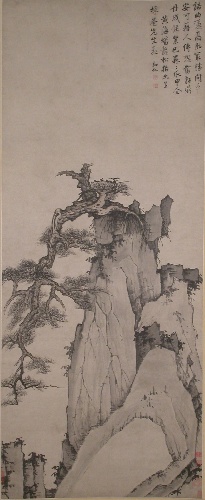
Title: 清  倣弘仁  黃山蟠龍松圖  軸|Dragon Pine on Mount Huang
Artist: Hongren|Unidentified artist
Artist bio: Chinese, 1610–1664|
Date: ca. 1660
Object type: Hanging scroll
Classification: Paintings
Medium: Hanging scroll; ink and pale color on paper
Culture: China
Period: Qing dynasty (1644–1911)
Dimensions: Image: 76 1/4 x 31 in. (193.7 x 78.7 cm)
Overall with mounting: 120 1/4 x 38 1/2 in. (305.4 x 97.8 cm)
Overall with knobs: 120 1/4 x 41 3/4 in. (305.4 x 106 cm)
Department: Asian Art
Credit line: Gift of Douglas Dillon, 1976
Accession year: 1976
Repository: Metropolitan Museum of Art, New York, NY
Tags: Mountains